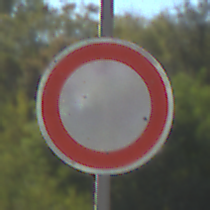
Verkehrszeichen: VerbotFahrzeugeAllerArt
Umgebung: Outdoor, Nature
Tageszeit: Midday
Wetter: Clear
Licht: Natural
Jahreszeit: Summer
Kontrast: HighContrast